Question: My assignment is to create a calculated control that displays to total number of Members in the subform. How can I accomplish this when there is no definitive field that I can use in the expression. There are only three fields in the subform: First Name, Last Name, and Phone. If I do something like this =[frmPlanMemberSubform].[Form]![FirstName] that only calculate and displays the first name of the member in the subform. Actually there are only two names in the subform. Theoretically I suppose to get back a count of 2. But I can't figure out how to do it with the existing fields in the subform. Any Access experts out there? Please help. Here is what the database looks like in form view.
As you can see there is nothing in the Total Members control box.

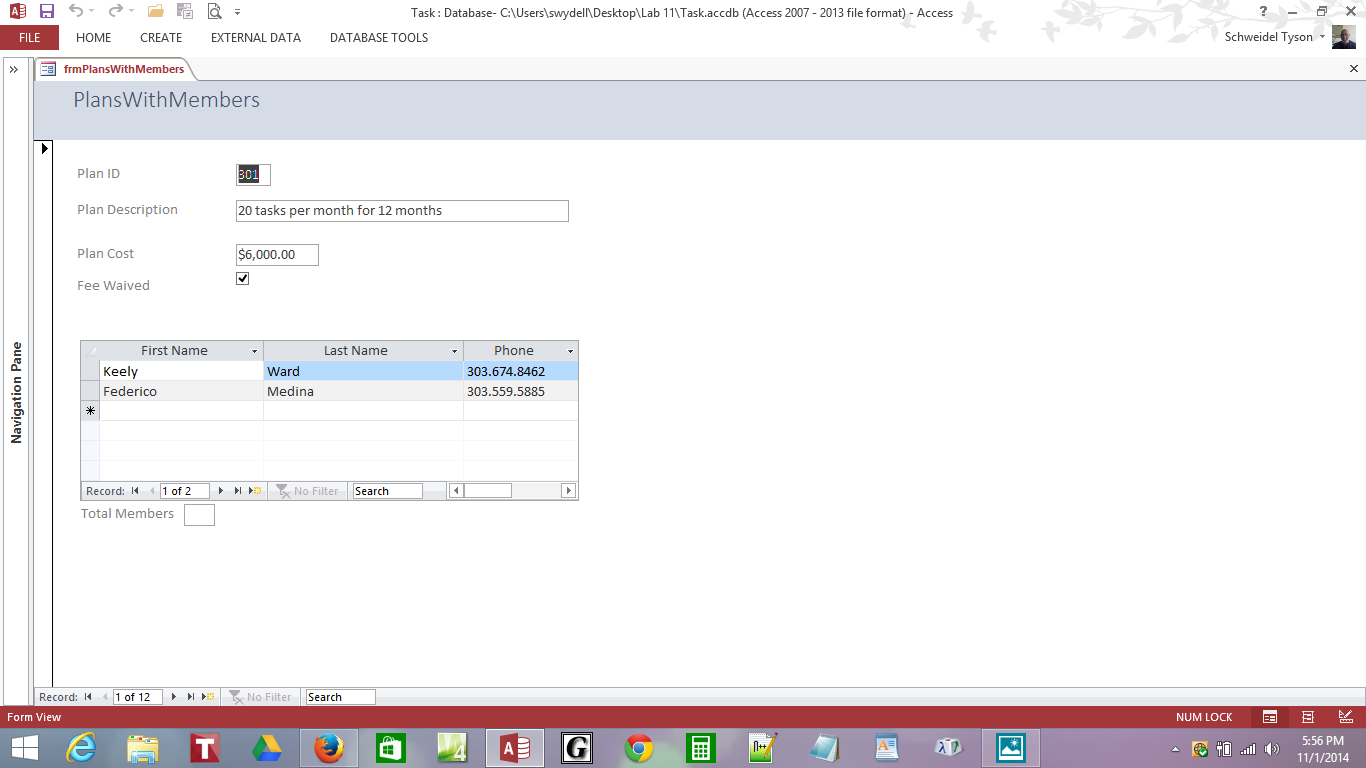
Answer: Follow these steps:
1) In the code of the master form insert a function similar to this:
'''
Private Function NumRecords()
Dim rec As Recordset
On Error GoTo lbErr
Set rec = Me!<subform-name>.Form.RecordsetClone
rec.MoveLast
NumRecords = rec.RecordCount
lbExit:
Exit Function
lbErr:
MsgBox Error, vbExclamation
Resume lbExit
End Function
'''
2) In the field to display the number of records insert the following string in the value property:
'''
=NumRecords()
'''
3) Create the Form_Current trigger as follows:
'''
Private Sub Form_Current()
Me!<fieldname>.Requery
End Sub
'''
enter image description here